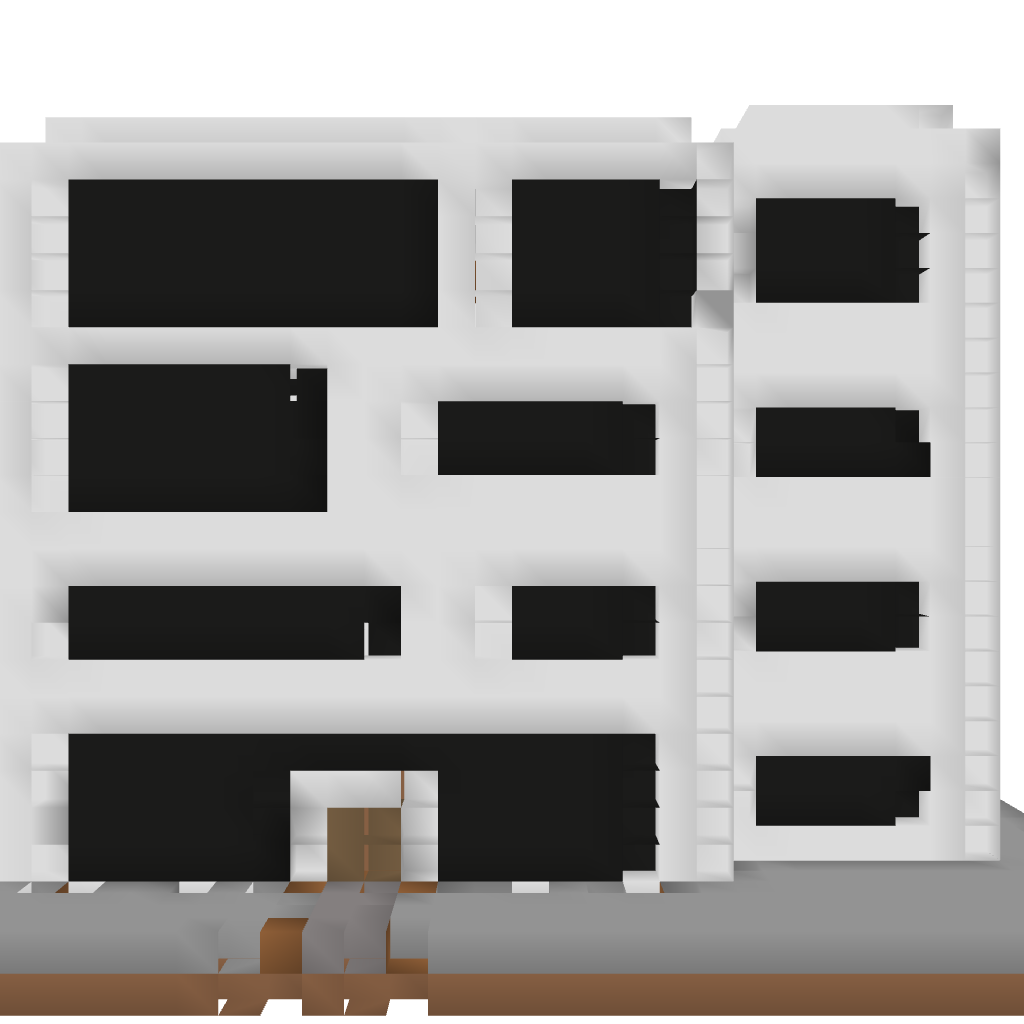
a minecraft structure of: Hotel/Hospital/Office/Shop Building